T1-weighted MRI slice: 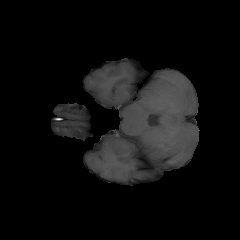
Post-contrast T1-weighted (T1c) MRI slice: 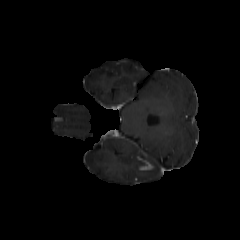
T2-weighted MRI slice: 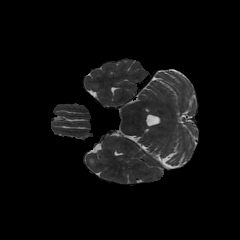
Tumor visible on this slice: no